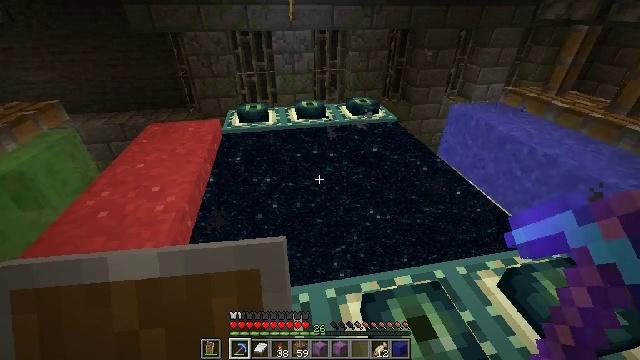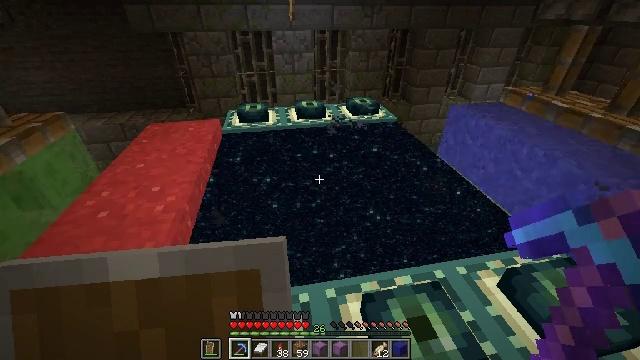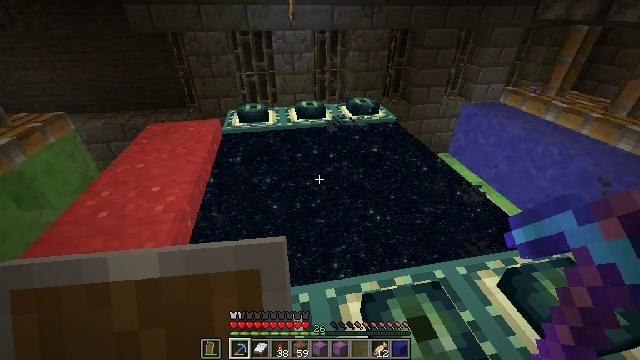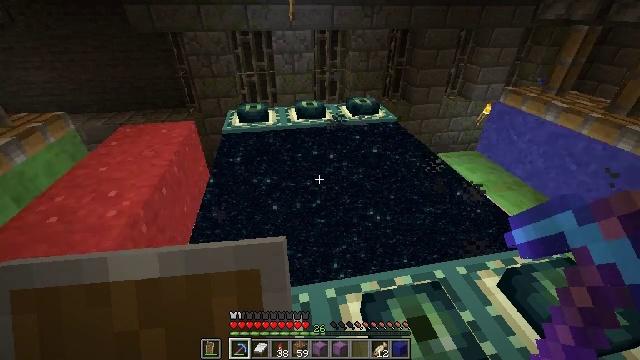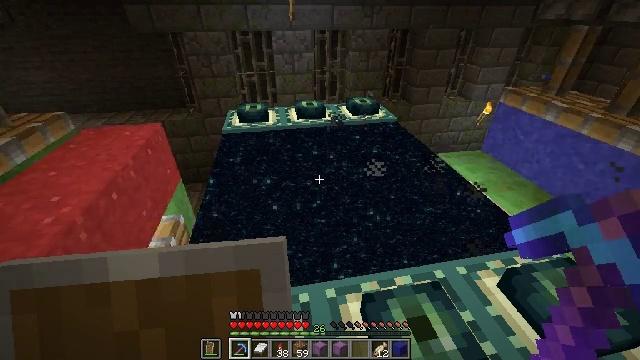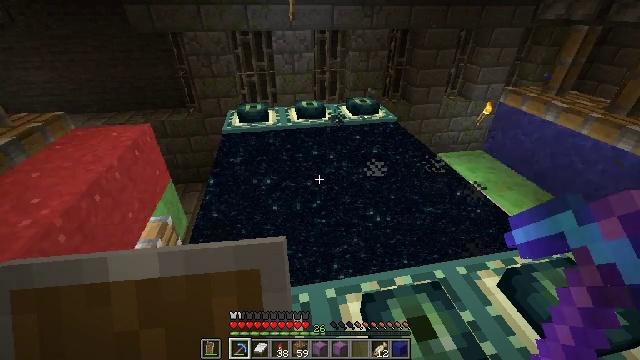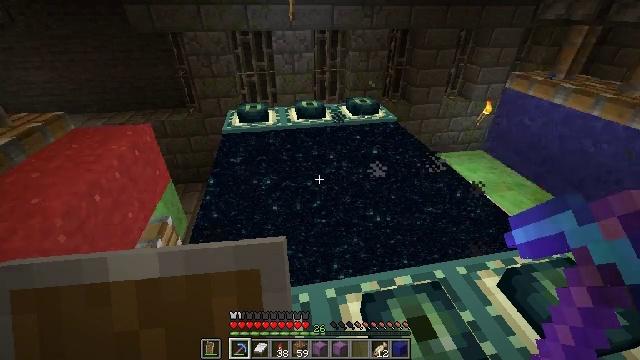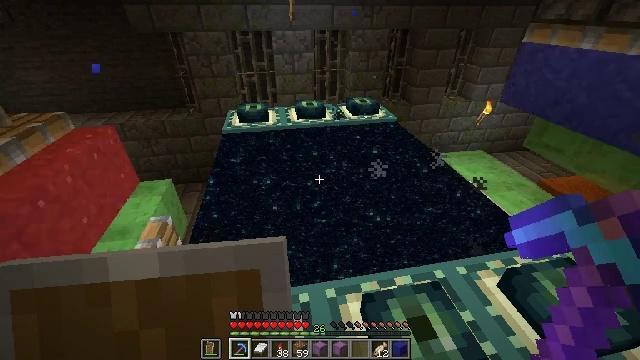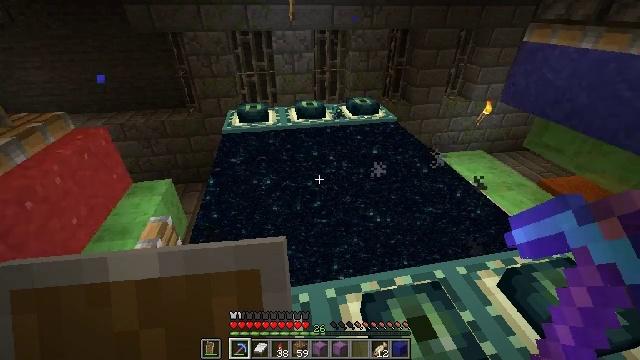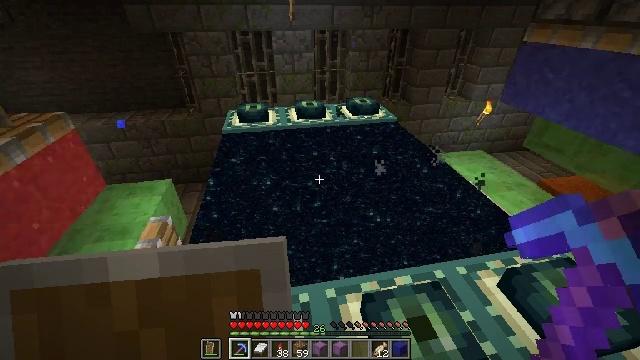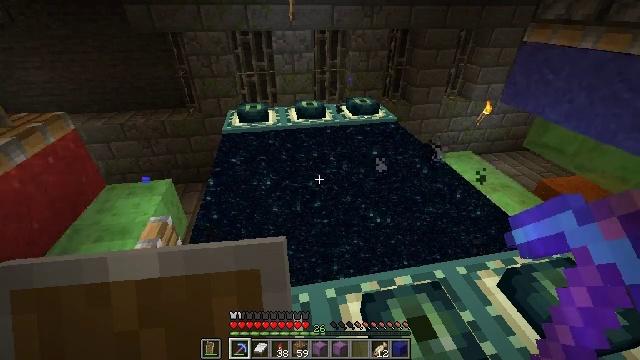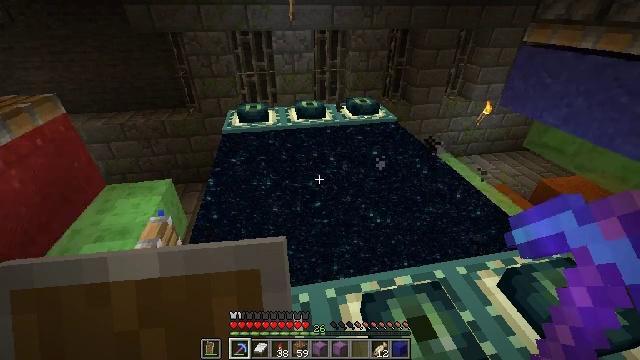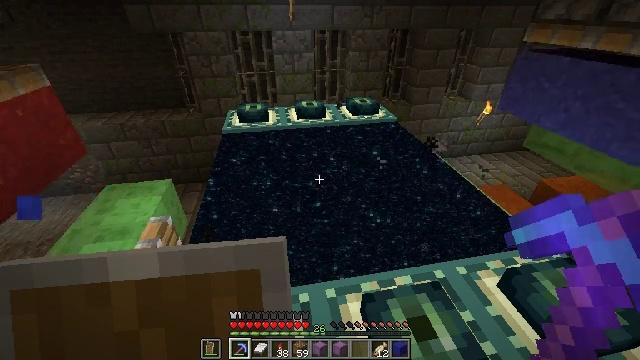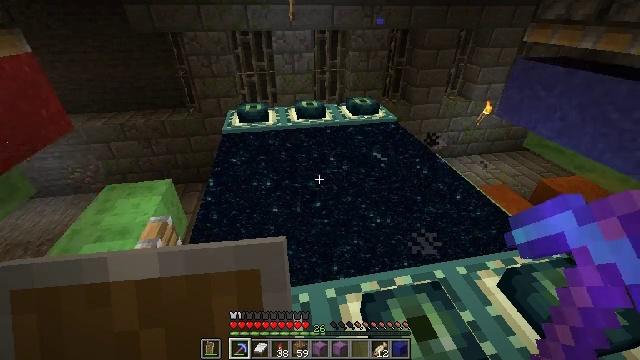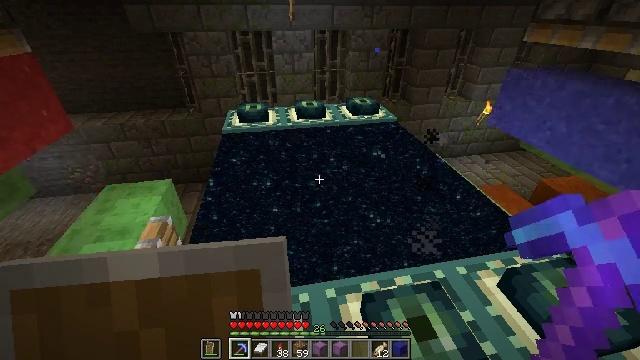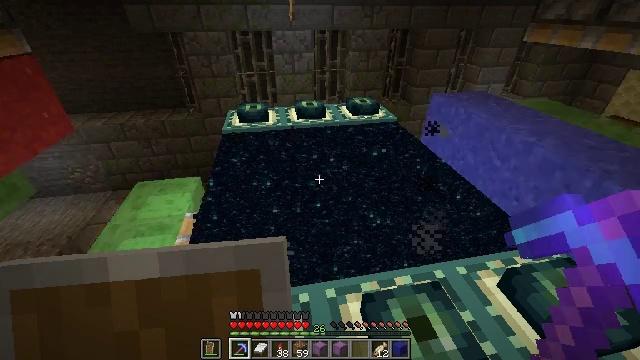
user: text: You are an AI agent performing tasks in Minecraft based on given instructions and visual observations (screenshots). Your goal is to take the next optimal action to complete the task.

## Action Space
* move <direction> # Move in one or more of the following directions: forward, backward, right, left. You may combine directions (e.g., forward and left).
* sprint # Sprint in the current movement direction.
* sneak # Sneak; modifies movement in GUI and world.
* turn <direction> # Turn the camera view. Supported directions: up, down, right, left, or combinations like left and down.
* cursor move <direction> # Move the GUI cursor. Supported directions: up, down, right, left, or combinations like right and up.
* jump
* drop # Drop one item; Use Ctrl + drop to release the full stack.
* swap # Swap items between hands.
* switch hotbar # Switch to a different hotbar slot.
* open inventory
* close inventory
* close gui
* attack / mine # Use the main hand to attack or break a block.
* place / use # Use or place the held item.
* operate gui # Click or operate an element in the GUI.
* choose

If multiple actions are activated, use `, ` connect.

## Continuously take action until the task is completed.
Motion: motion action
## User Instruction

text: Use a shovel to collect blue concrete powder.
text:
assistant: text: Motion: no_op
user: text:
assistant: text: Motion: no_op
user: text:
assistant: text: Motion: no_op
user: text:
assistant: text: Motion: no_op
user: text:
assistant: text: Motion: no_op
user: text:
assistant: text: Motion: no_op
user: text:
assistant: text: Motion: no_op
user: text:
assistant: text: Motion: no_op
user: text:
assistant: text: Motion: no_op
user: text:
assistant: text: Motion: no_op
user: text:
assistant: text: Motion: no_op
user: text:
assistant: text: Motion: no_op
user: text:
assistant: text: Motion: no_op
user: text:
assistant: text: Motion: no_op
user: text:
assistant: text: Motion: no_op
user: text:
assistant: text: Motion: no_op
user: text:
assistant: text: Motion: no_op
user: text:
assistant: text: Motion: no_op
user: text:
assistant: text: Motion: no_op
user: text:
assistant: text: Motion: no_op
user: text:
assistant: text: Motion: no_op
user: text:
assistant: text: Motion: no_op
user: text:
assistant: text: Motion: no_op
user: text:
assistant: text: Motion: no_op
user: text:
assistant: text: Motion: no_op
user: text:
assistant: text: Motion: no_op
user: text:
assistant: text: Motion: no_op
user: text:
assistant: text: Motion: no_op
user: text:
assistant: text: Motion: no_op
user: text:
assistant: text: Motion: no_op